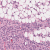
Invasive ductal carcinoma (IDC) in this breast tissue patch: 1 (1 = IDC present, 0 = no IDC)